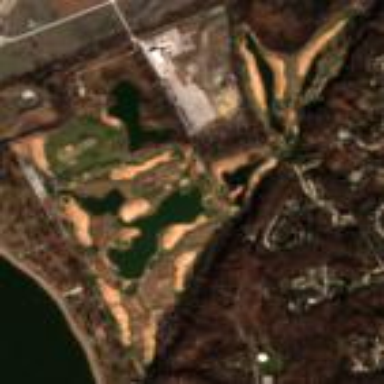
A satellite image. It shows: Golf course surrounded by greenery.